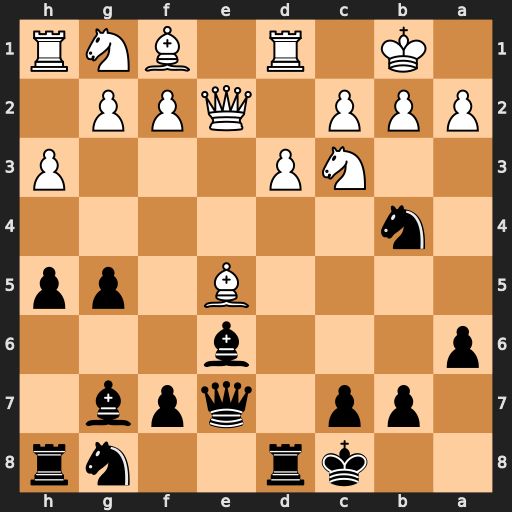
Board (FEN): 2kr2nr/1pp1qpb1/p3b3/4B1pp/1n6/2NP3P/PPP1QPP1/1K1R1BNR
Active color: b
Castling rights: -
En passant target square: -
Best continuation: Bxe5 Qxe5 Bxa2+ Nxa2 Qxe5